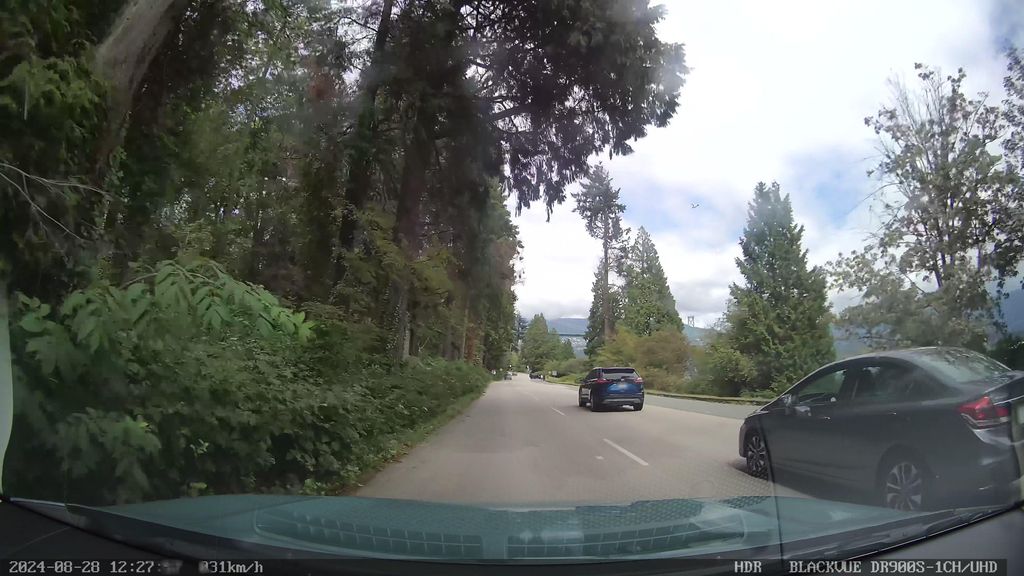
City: vancouver